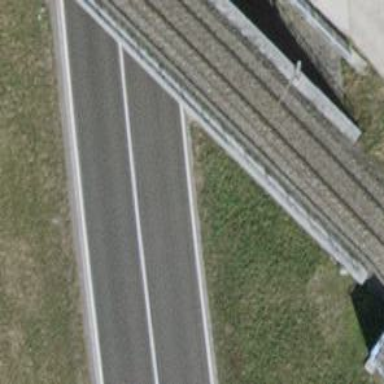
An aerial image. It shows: Primary road with asphalt surface.